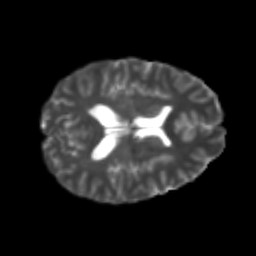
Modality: T2w
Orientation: axial
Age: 21
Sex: male
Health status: healthy
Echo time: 0.074 s